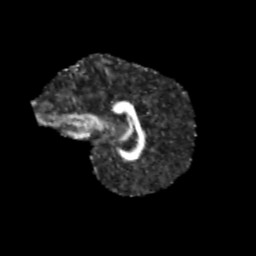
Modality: FA
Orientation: sagittal
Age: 12
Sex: female
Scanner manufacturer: siemens
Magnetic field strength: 3 T
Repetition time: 3.8 s
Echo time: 0.07 s